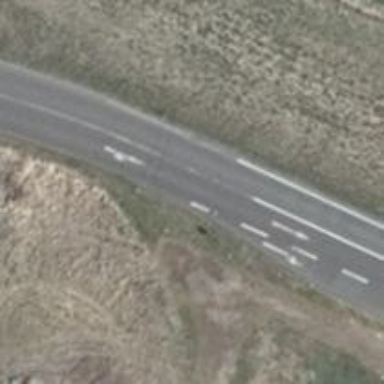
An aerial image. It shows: Unclassified road with lane markings.